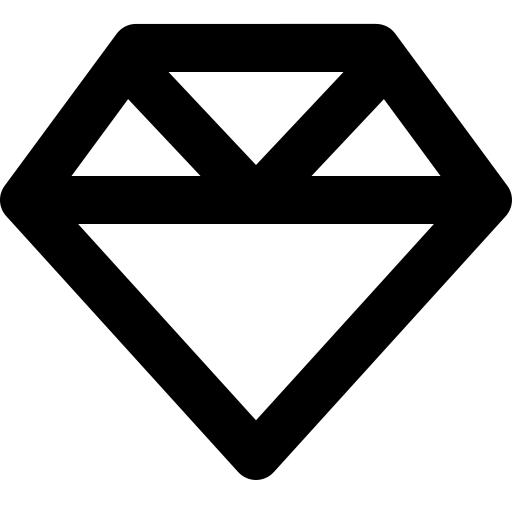
Tags: icon, FontAwesome, fa-icon, outline, gem